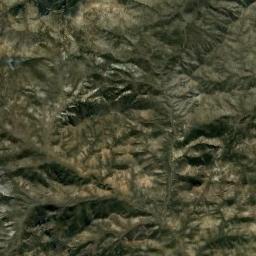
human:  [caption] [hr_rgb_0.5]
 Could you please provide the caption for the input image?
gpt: The folded mountain consists of a number of ridges and valleys of different sizes and its rocks are brown .

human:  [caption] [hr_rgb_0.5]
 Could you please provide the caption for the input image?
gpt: The mountain is full of green plants with lines of bare land .

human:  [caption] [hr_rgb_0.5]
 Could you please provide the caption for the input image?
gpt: There are some bare areas on this mountain .

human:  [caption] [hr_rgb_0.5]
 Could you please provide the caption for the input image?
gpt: The mountain is uneven and rough .

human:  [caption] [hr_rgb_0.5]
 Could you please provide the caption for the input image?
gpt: There are some ridges on the brown mountain .